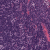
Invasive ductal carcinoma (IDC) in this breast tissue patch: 0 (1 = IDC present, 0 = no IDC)